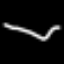
Label: squiggle